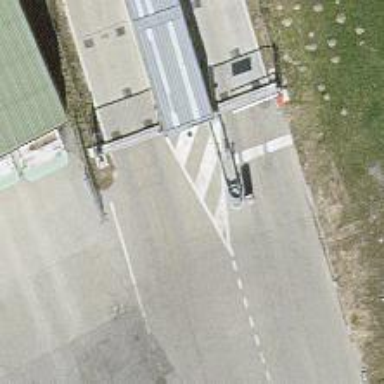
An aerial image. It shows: Lift gate barrier.